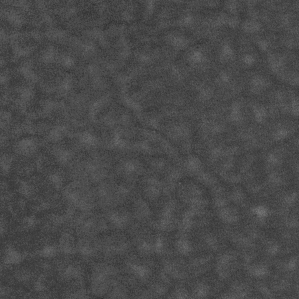
Label: frost